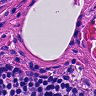
Metastatic tissue present: no